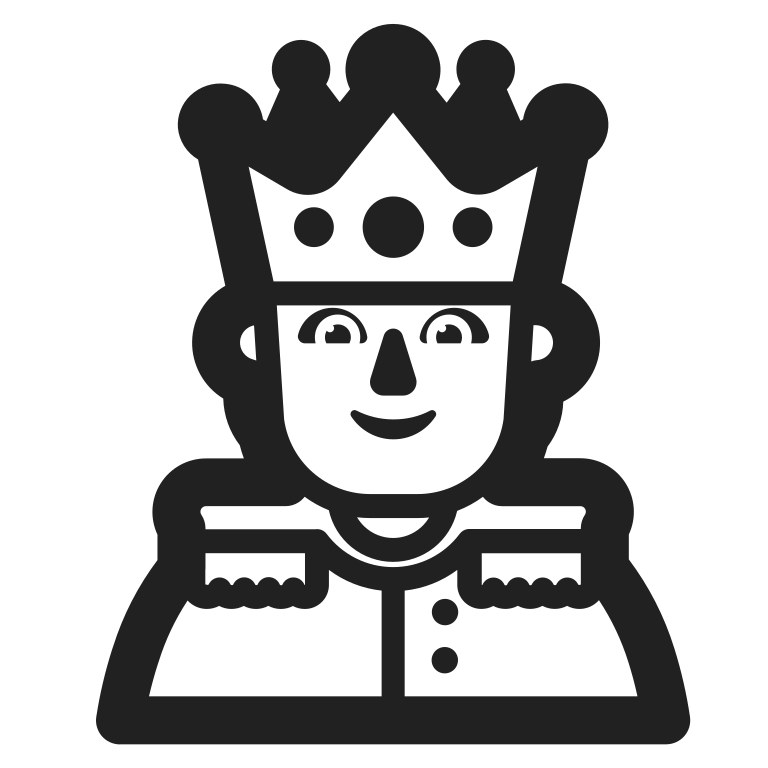
person with crown high contrast default